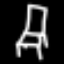
Label: chair